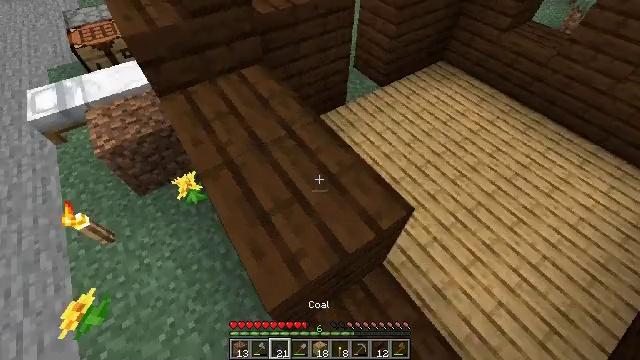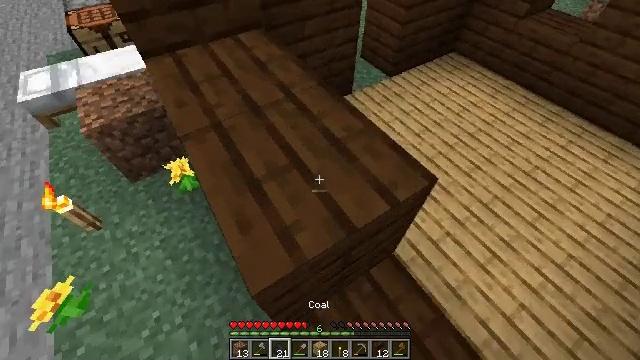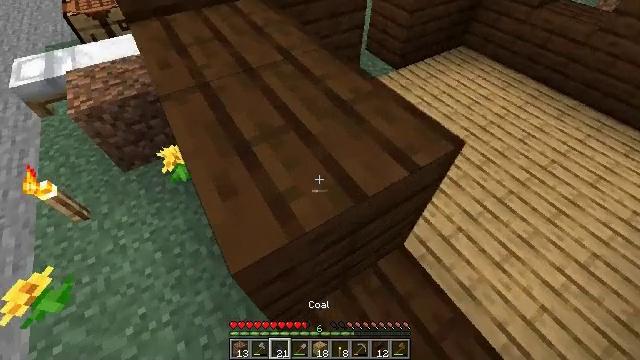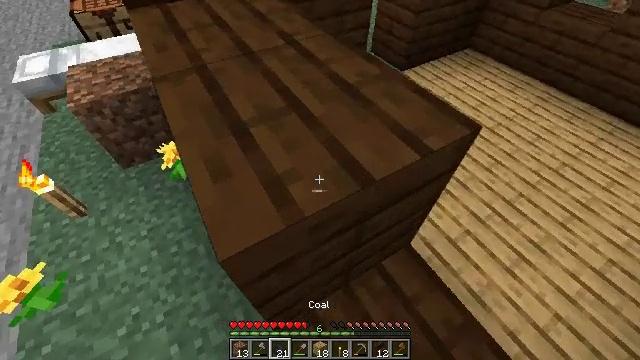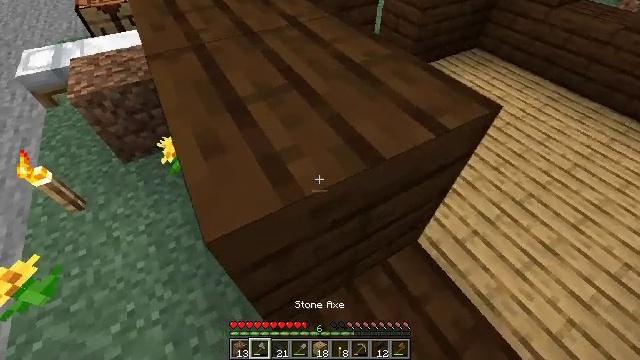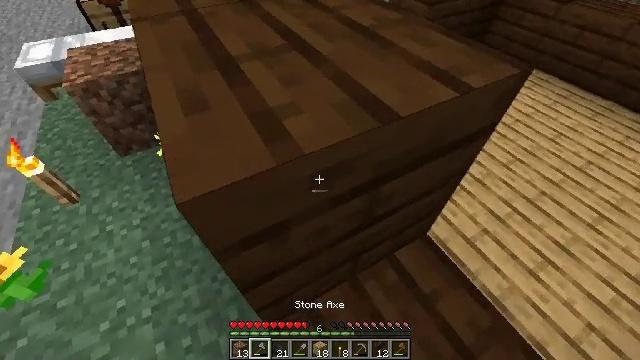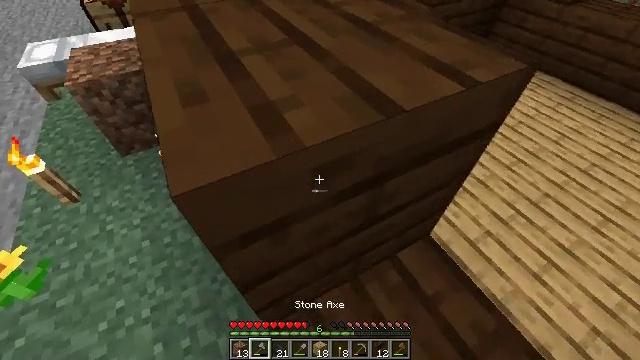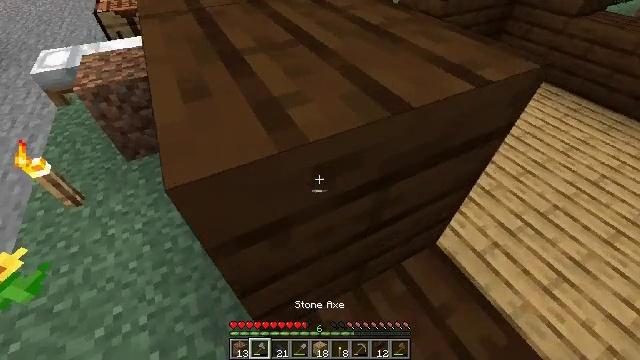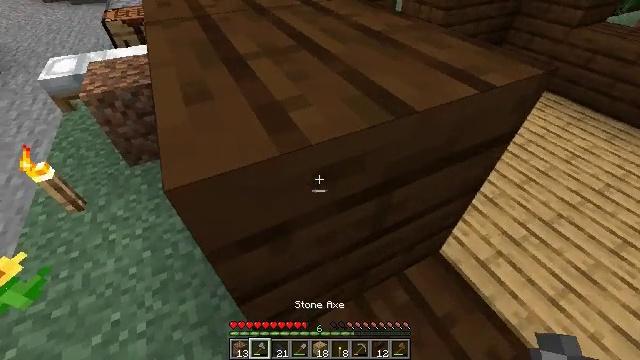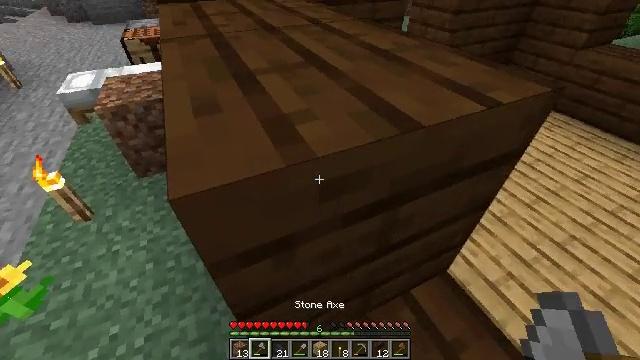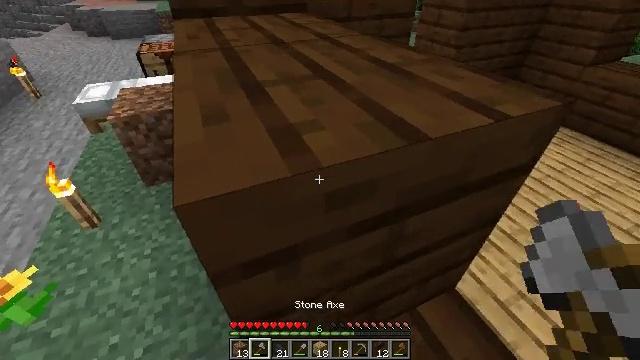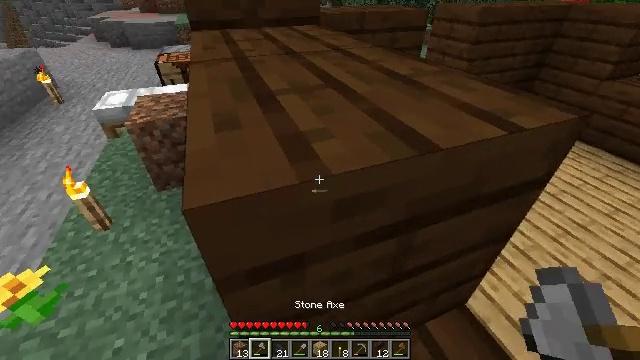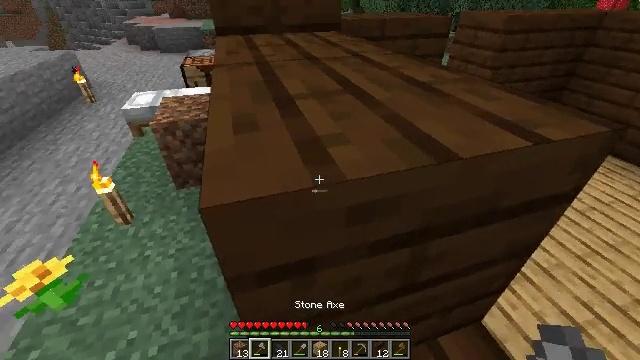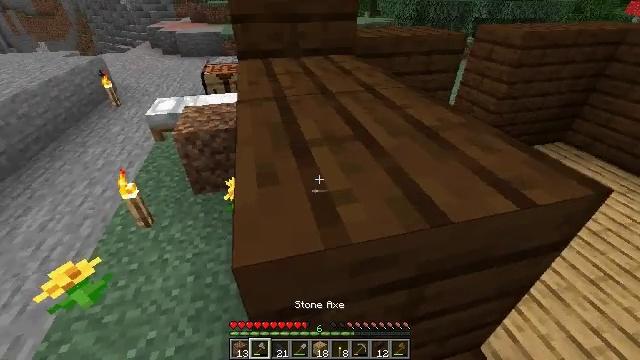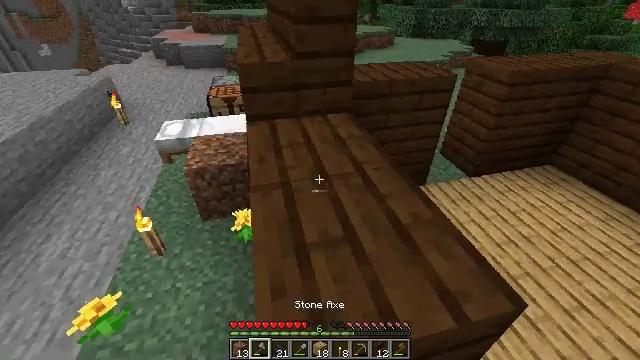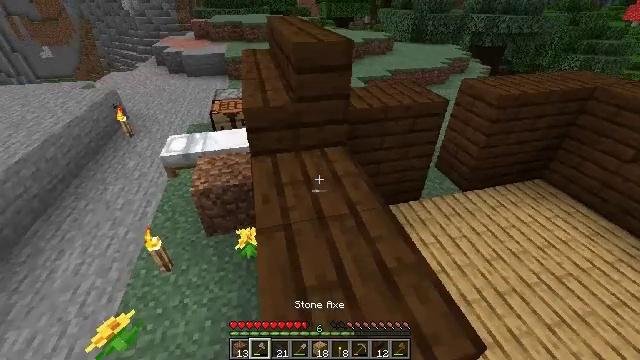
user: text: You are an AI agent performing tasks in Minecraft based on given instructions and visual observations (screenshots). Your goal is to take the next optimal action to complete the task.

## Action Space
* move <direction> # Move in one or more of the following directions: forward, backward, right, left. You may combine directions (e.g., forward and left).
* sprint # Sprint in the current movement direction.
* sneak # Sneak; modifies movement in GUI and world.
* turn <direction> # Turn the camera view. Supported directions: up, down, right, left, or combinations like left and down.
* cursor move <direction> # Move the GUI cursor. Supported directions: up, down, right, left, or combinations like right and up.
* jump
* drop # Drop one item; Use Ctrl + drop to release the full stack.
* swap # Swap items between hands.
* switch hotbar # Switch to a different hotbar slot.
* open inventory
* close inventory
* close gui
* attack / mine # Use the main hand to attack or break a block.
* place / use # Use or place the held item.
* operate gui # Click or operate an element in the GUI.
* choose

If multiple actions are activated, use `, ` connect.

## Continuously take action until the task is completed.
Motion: motion action
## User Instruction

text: Harvest the dark oak stairs for reuse.
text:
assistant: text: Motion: turn left
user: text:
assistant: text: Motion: no_op
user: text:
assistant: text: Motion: sneak, turn left and up
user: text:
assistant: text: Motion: sneak, turn left
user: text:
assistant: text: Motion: sneak
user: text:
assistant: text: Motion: sneak
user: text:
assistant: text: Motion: sneak, turn left and up
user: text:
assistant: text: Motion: sneak, turn up
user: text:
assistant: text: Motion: sneak, turn left and up
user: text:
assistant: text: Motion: sneak, turn left and up
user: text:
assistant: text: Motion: sneak, turn left and up
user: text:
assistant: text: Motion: turn left and up
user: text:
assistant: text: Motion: turn left
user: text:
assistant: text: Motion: move forward, jump
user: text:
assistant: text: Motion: move forward, jump
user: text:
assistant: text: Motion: move forward, jump
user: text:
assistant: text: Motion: move forward, jump
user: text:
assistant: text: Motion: move forward, turn down, jump
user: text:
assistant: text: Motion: move forward, turn down
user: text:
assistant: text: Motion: move forward, turn right and down
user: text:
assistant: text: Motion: turn down
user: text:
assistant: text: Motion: turn down
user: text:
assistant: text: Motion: no_op
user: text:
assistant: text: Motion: turn left and down
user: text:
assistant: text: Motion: turn left and down, attack / mine
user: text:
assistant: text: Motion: attack / mine
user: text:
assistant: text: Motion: attack / mine
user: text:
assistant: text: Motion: attack / mine
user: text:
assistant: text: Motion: attack / mine
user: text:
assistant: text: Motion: attack / mine